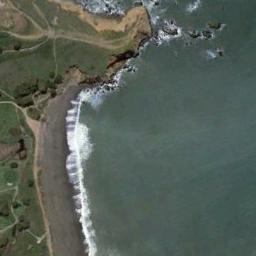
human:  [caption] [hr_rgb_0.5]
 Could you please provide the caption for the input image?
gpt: Huge waves beat the farmlands on the bank .

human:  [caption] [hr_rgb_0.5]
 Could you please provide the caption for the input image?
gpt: There is a large area of vegetation next to the beach .

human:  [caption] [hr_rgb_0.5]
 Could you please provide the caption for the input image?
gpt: The beach with a headland and some eroded stones are in the seawater .

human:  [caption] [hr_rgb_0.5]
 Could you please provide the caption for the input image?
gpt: The green oceans and some rock and land .

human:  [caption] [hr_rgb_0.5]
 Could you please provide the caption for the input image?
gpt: The grass is beside the beach .